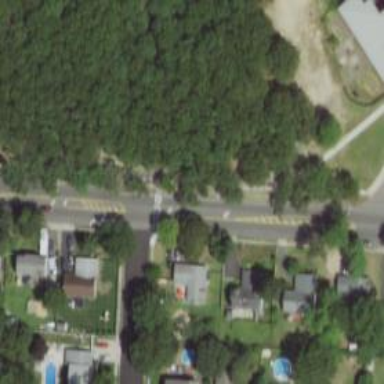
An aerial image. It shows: Marked crossing on the road.